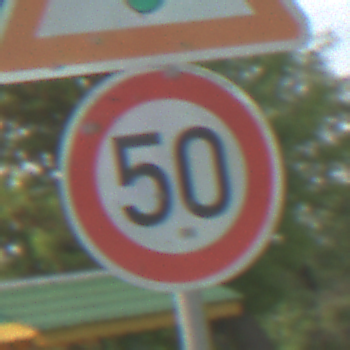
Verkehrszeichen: Geschwindigkeit50
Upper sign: Lichtzeichenanlage
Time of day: MorningAfternoon
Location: Outdoor (Nature)
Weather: PartlyCloudy
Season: NotSpecified
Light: Natural